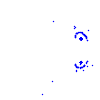
Particle: proton